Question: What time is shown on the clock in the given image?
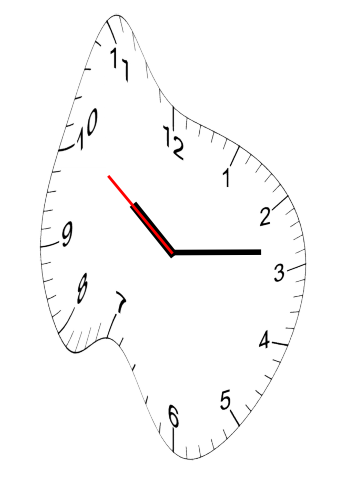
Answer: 10:13:51